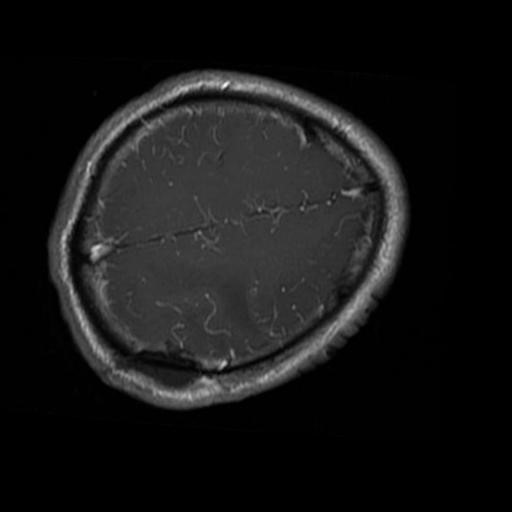
Label: brain_glioma